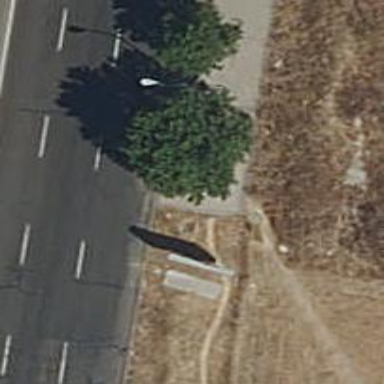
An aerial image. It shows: Sidewalk.